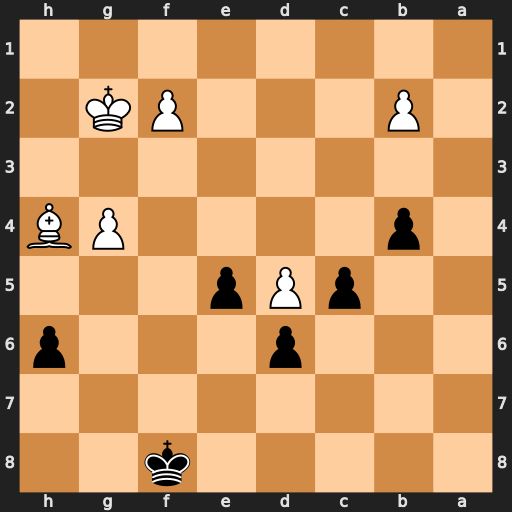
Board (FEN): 5k2/8/3p3p/2pPp3/1p4PB/8/1P3PK1/8
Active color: b
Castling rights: -
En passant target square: -
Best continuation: c4 g5 c3 bxc3 b3